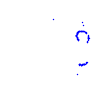
Particle: kaon